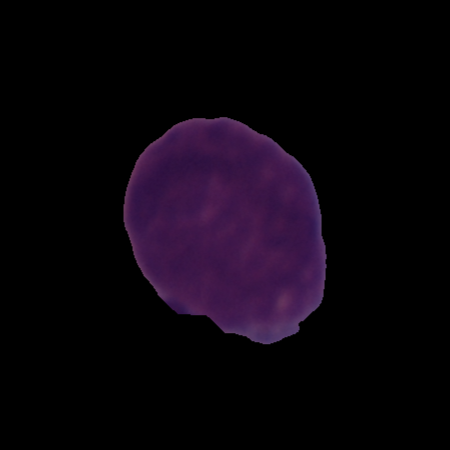
Label: cancer